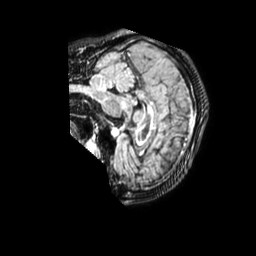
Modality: FLAIR
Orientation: sagittal
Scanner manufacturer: philips
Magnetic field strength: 1.5 T
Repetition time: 8 s
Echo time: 0.288 s